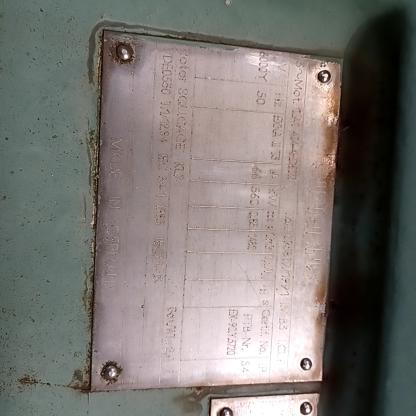
Klasa: tabliczka-znamionowa